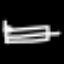
Label: bed